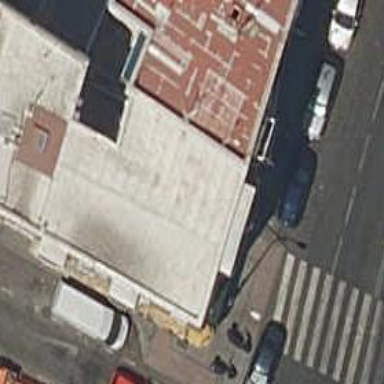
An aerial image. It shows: Restaurant.